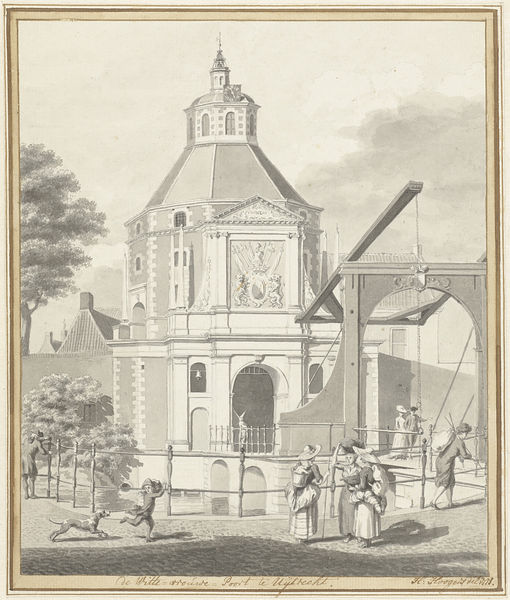
Titel: De Wittevrouwen- of Gelderse Poort te Utrecht
Künstler: Hendrik Hoogers
Standort: Amsterdam
Institution: Rijksmuseum
Schlagwörter: maison, chien, arbre, monument, ville, couple, enfant, course, église, papier, jeu, pont, encre, lavis, rue, promenade, foule, barrière, levis